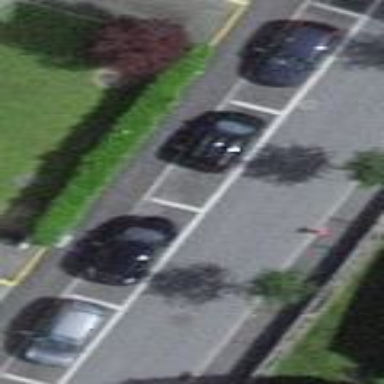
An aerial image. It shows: Parking lane for vehicles.